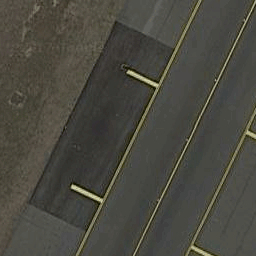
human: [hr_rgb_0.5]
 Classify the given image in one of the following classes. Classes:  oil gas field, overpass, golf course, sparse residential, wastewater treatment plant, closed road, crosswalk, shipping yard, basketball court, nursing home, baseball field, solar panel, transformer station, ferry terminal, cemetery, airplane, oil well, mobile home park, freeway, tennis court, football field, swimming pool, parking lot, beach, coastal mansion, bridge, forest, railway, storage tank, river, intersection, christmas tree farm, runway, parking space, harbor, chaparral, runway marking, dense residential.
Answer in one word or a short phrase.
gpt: runway marking